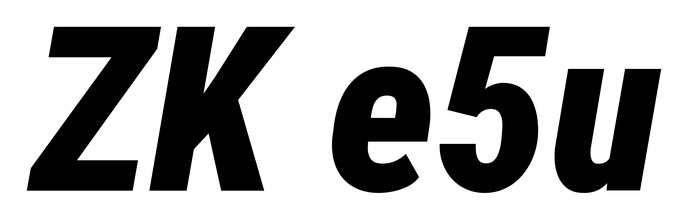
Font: Roboto-Italic_Condensed_Black_Italic